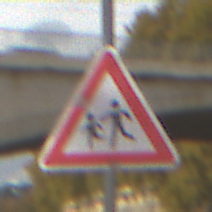
Verkehrszeichen: KinderRechts
Umgebung: Outdoor, Suburban
Tageszeit: MorningAfternoon
Wetter: PartlyCloudy
Licht: Natural
Jahreszeit: NotSpecified
Kontrast: HighContrast